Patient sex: M
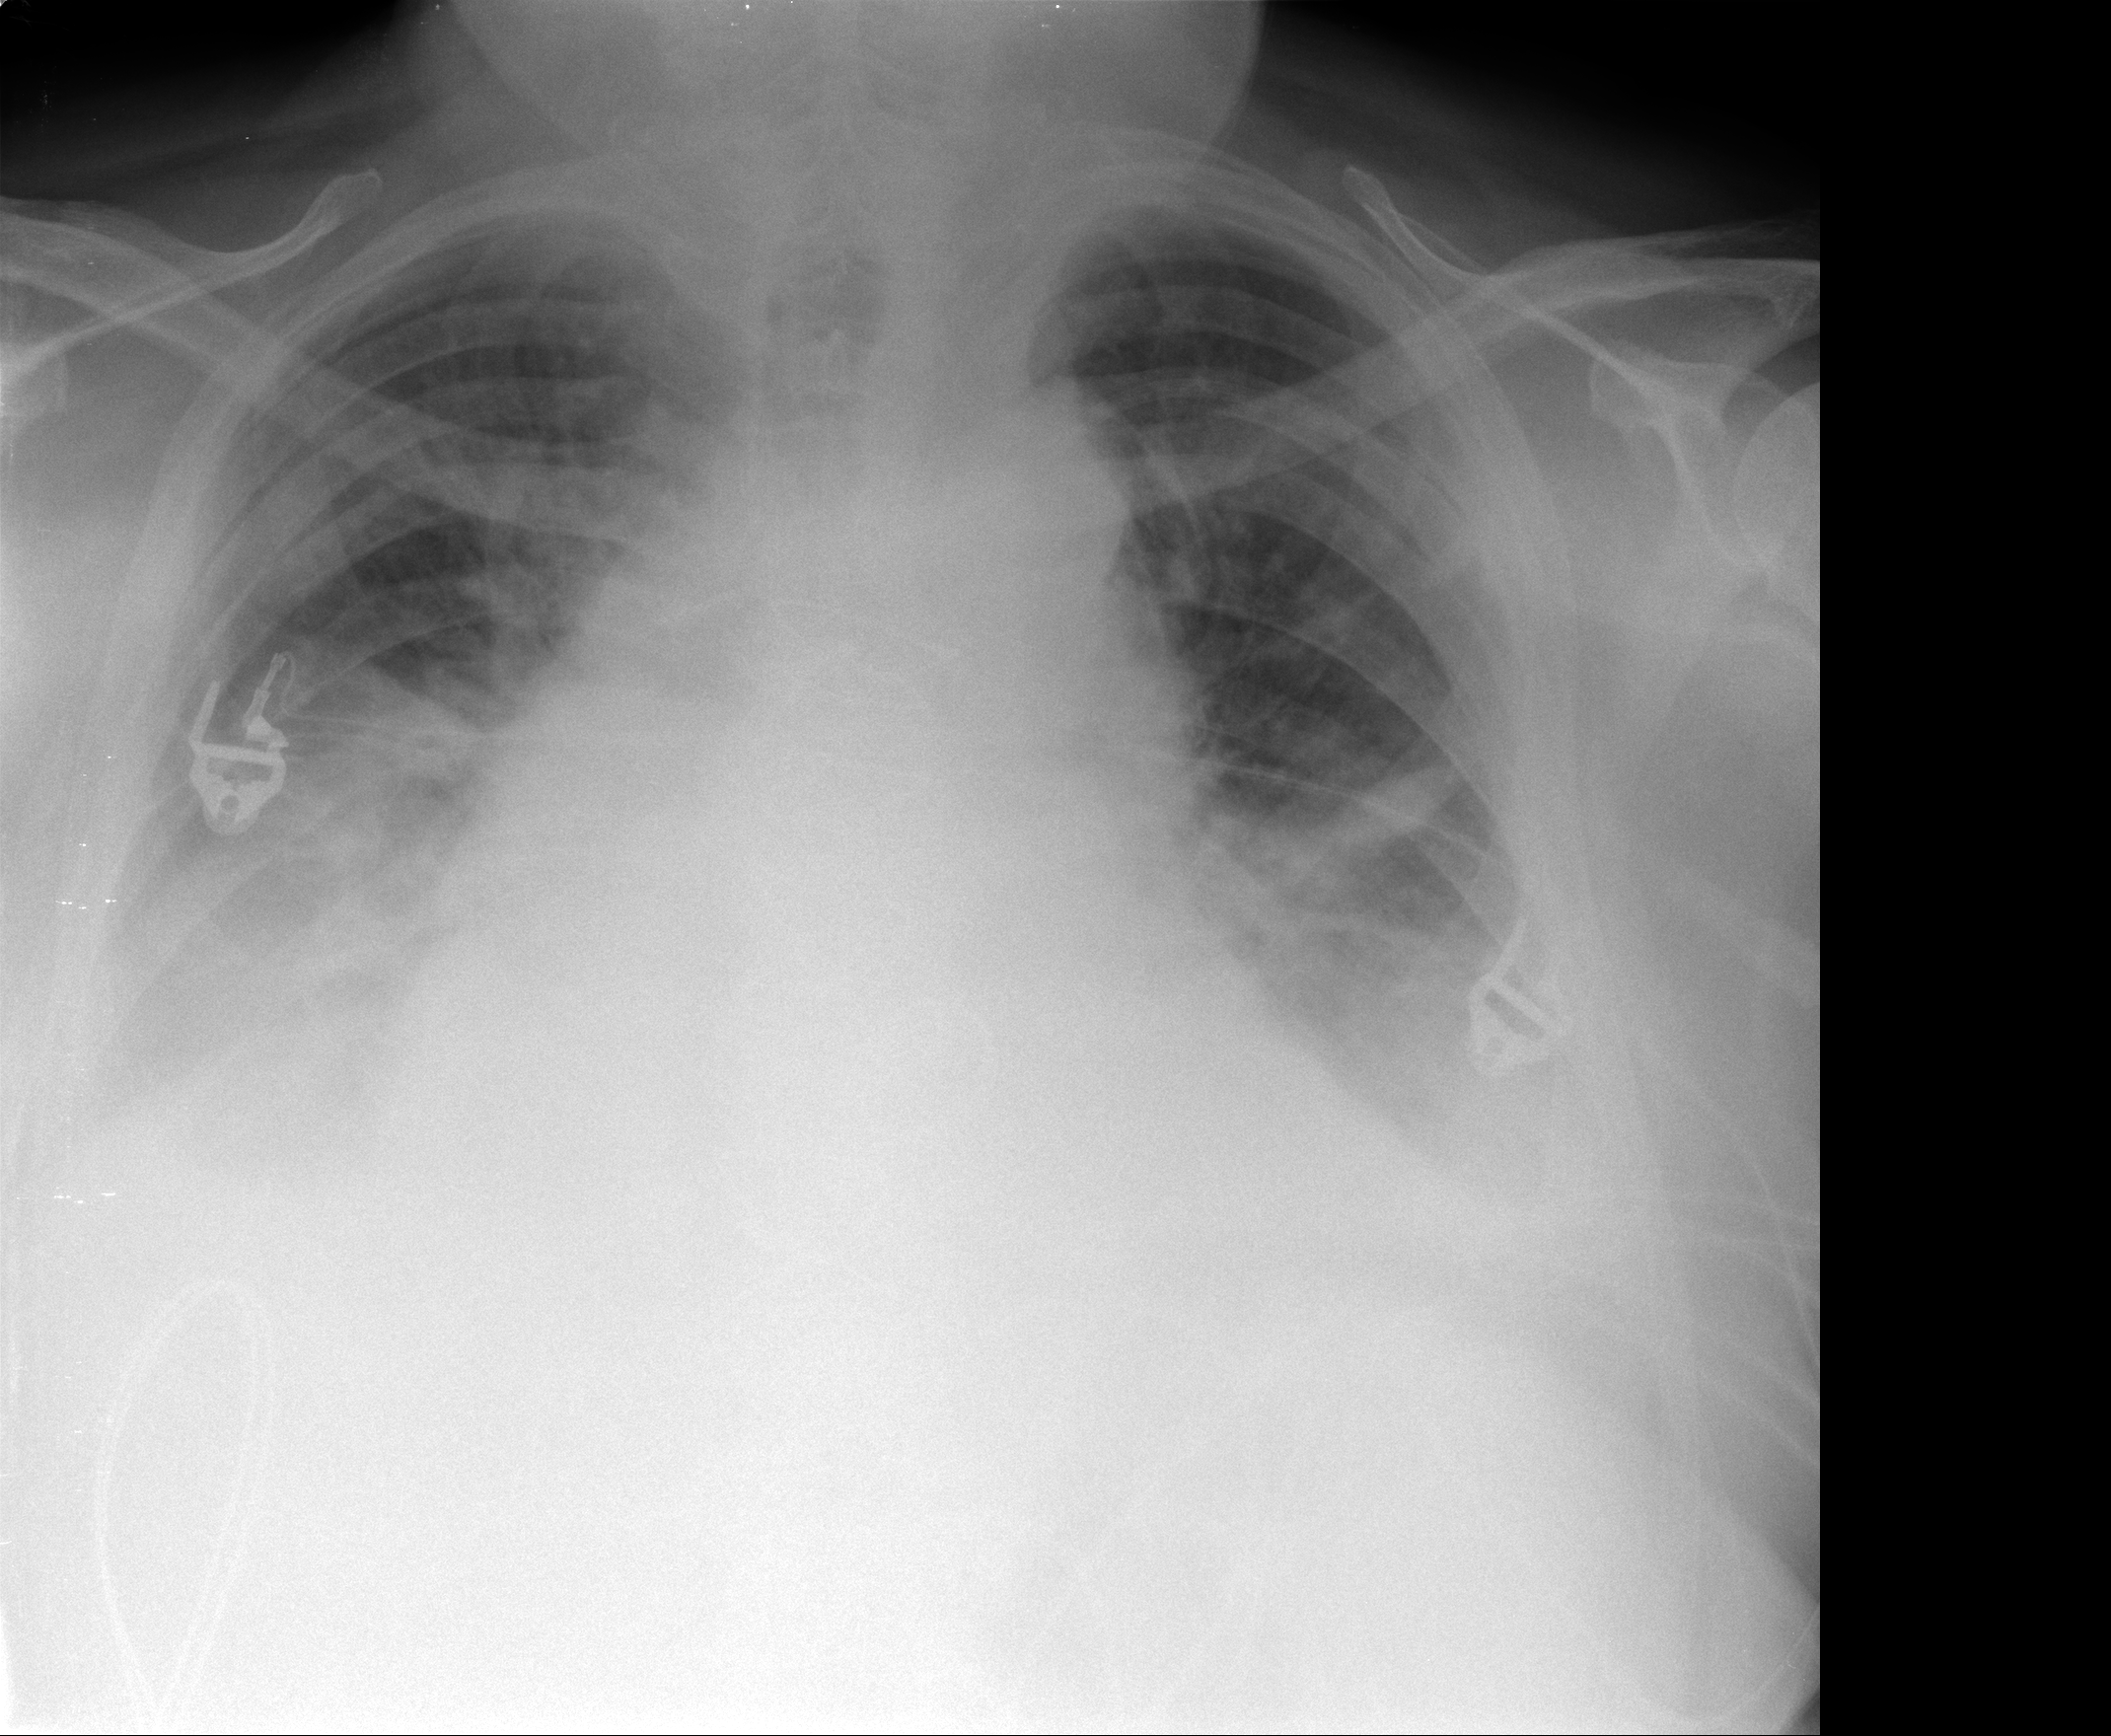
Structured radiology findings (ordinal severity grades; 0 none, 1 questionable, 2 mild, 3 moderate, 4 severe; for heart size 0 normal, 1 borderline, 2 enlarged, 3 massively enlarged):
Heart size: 3
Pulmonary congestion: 3
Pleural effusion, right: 3
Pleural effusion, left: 2
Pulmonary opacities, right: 0
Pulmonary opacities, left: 0
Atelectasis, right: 2
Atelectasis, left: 2